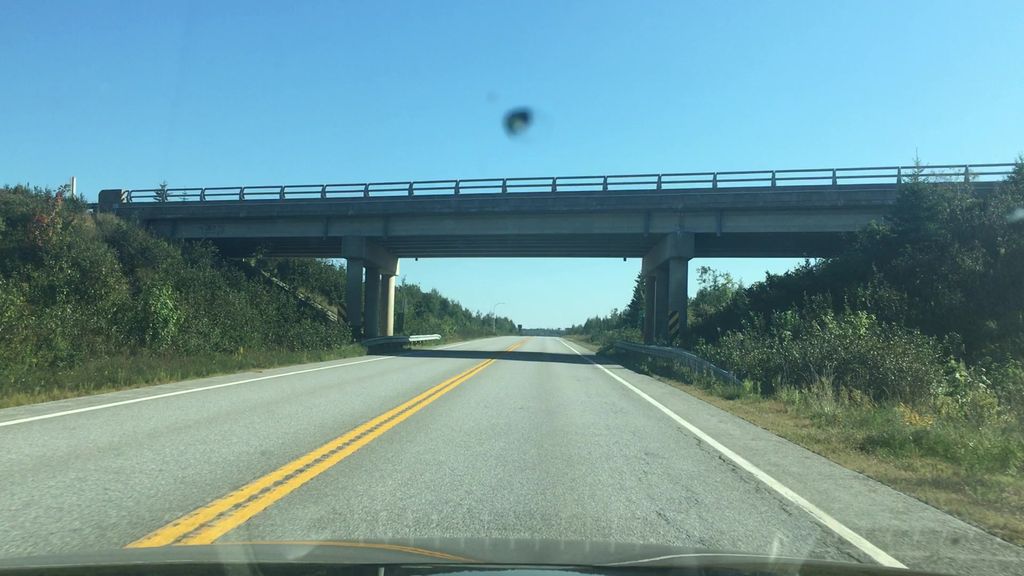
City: halifax